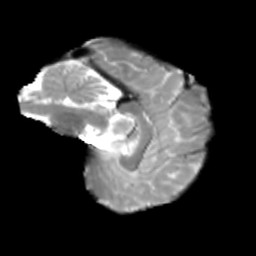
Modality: T2w
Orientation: sagittal
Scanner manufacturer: siemens
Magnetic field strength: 3 T
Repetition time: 4 s
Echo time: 0.0594 s